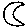
Label: moon